Field crop: maize
Growth stage: 2
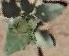
Species: datura